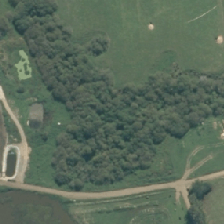
Land cover: herbaceous_freshwater_vege